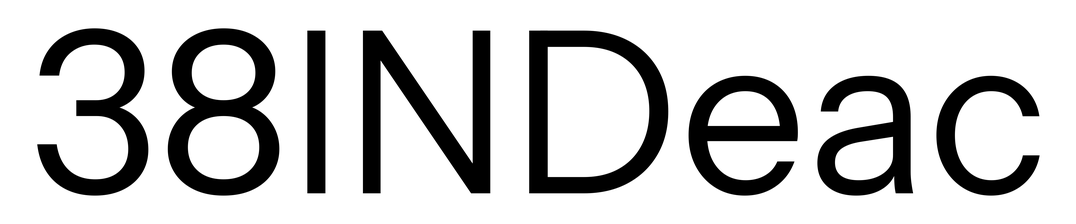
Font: InstrumentSans_Regular